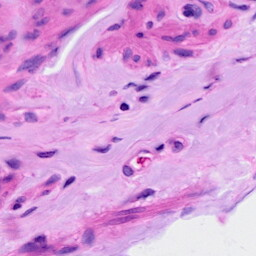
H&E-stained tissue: Ovarian